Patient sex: F
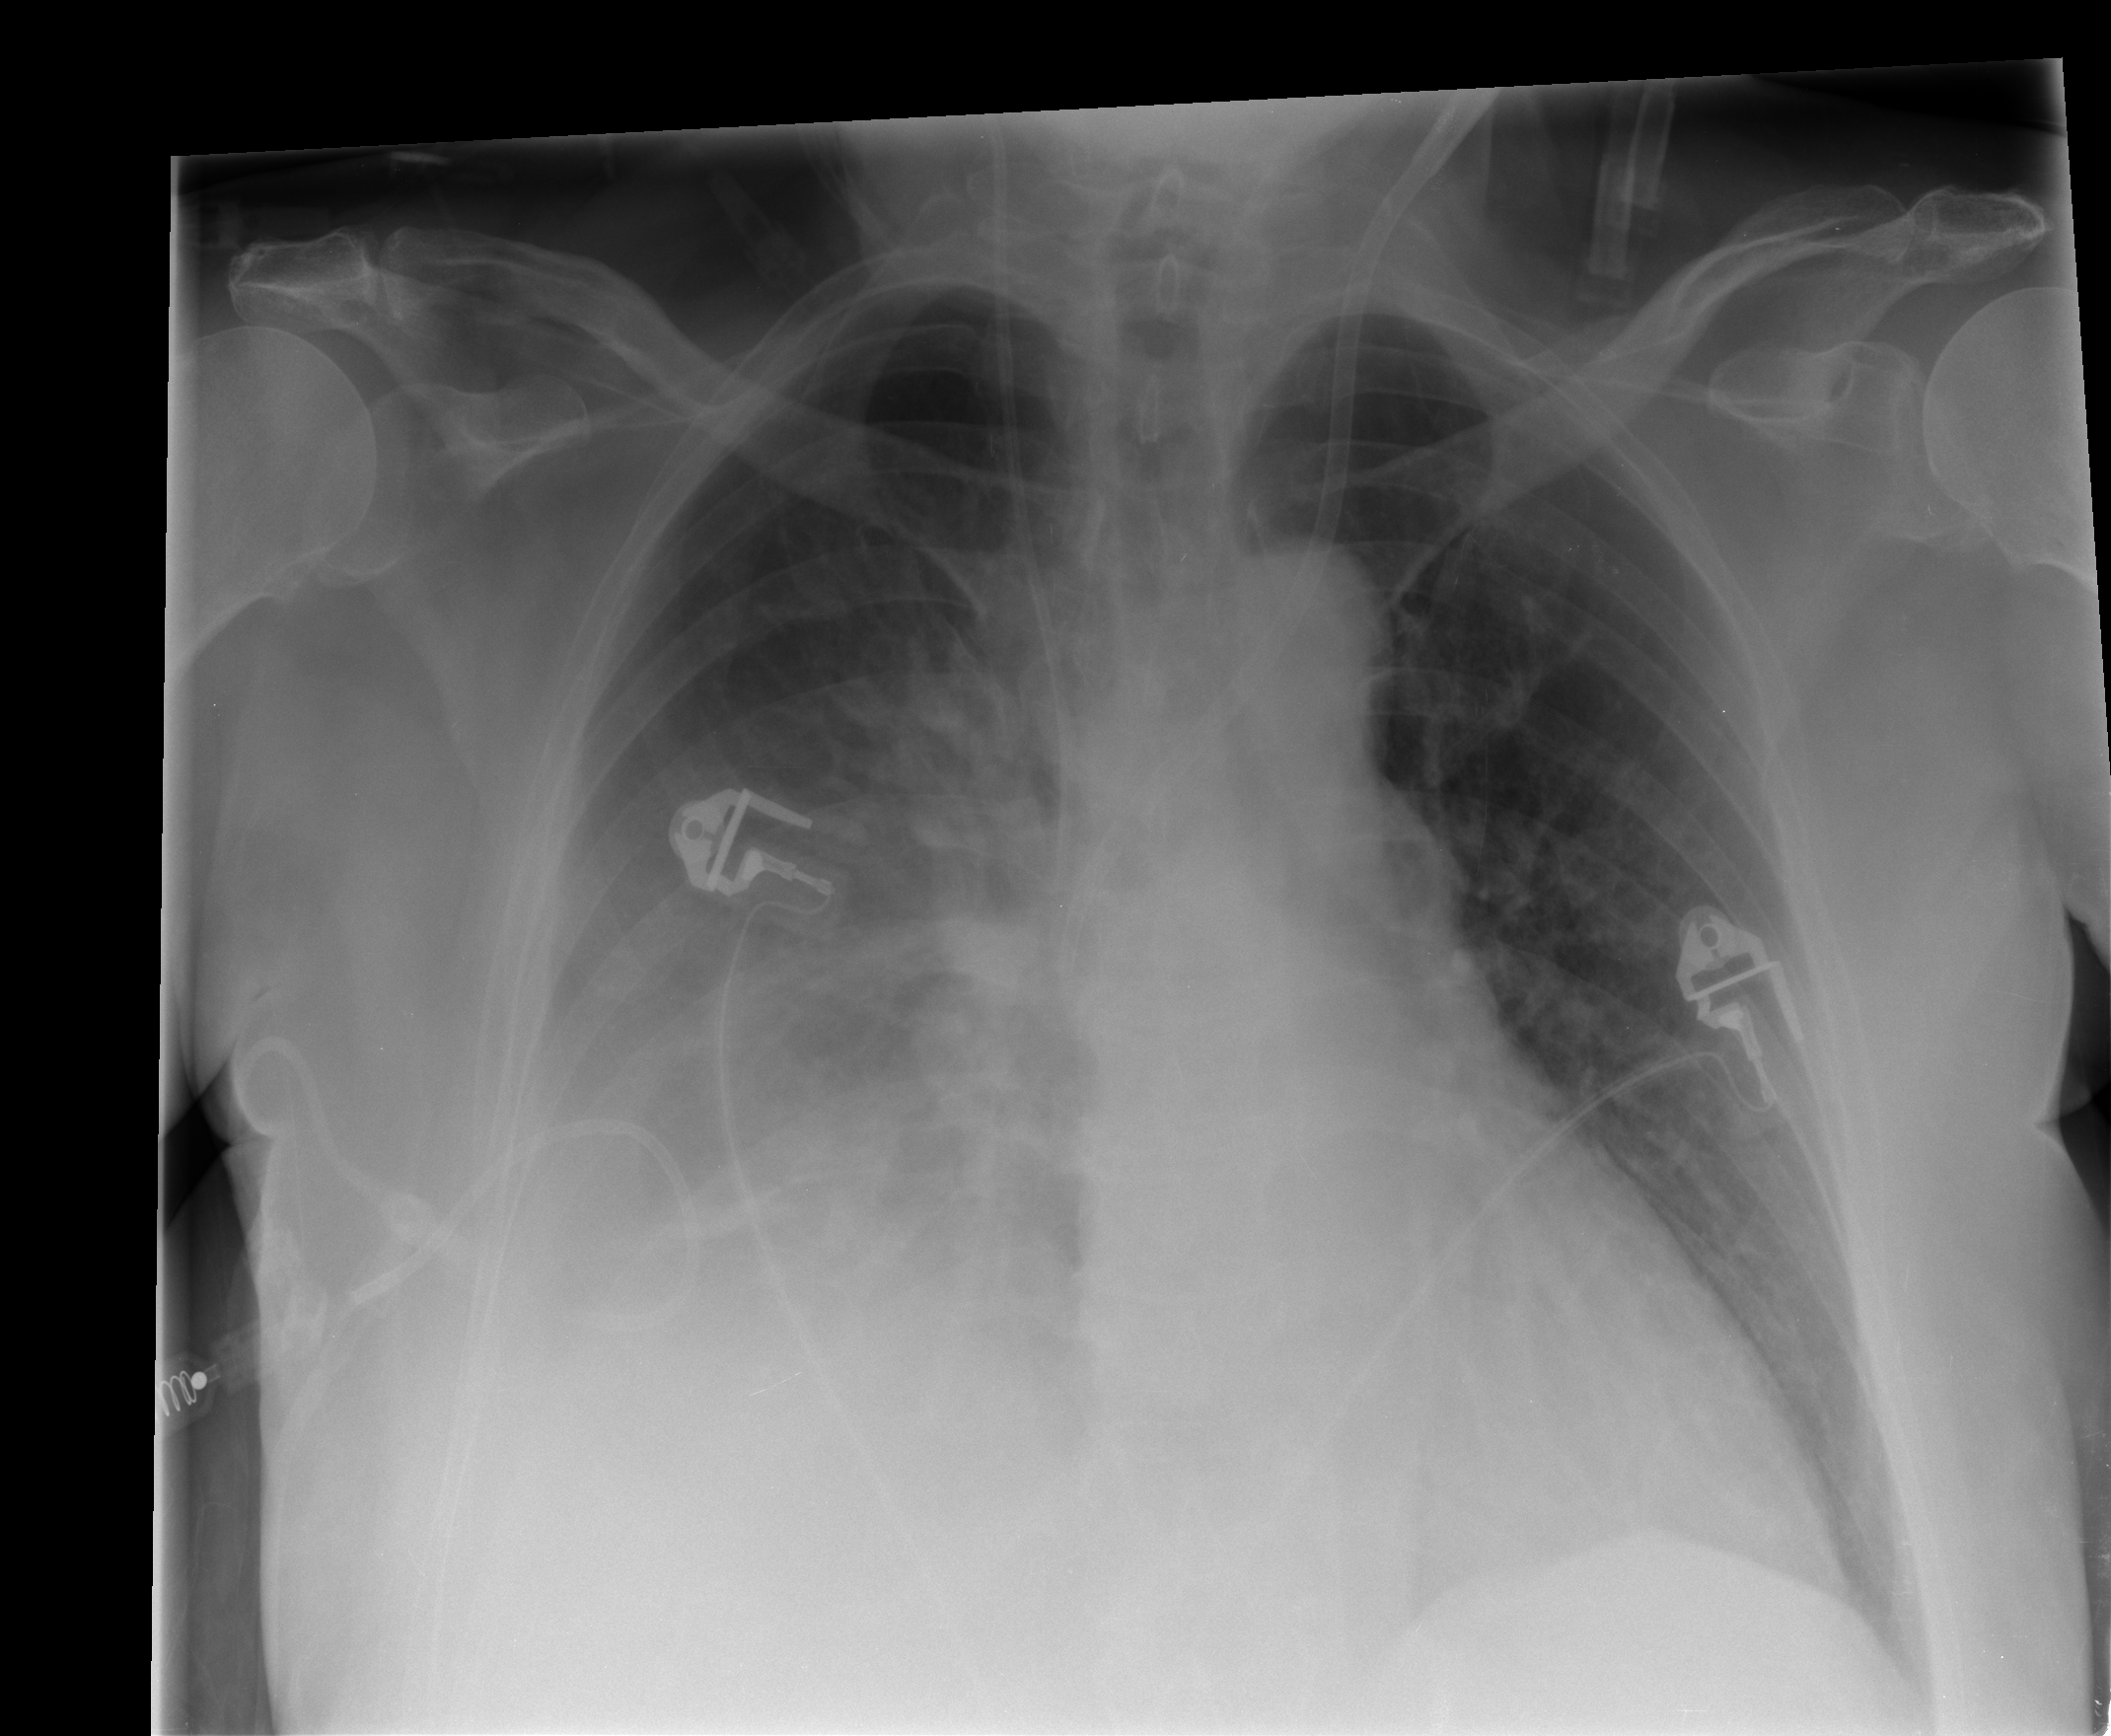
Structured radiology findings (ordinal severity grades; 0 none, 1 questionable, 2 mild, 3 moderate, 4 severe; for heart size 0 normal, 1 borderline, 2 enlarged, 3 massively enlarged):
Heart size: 0
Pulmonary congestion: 0
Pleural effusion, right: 2
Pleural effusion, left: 0
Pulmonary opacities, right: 0
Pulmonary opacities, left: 0
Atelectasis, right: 2
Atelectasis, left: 0